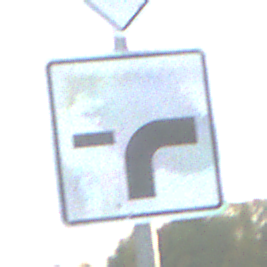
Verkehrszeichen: VerlaufVorfahrtsstrasse9
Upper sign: Vorfahrtsstrasse
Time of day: SunriseSunset
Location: Outdoor (Nature)
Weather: PartlyCloudy
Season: NotSpecified
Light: Natural